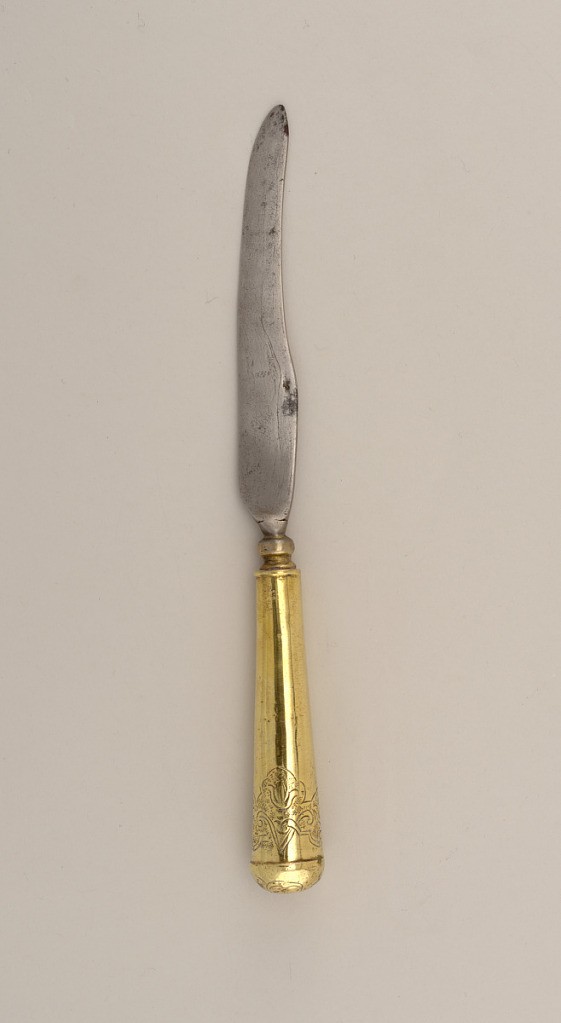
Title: Knife with Brass Handle
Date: early 18th century
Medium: steel, brass
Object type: knife
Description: Sabre-shaped blade with globular bolster. Tapered cylindrical handle with round top, engraved floral decoration, on top of handle a rozette.  (Initial "A"?)